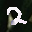
Label: 2